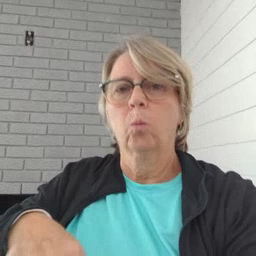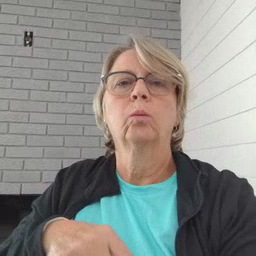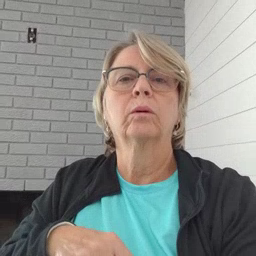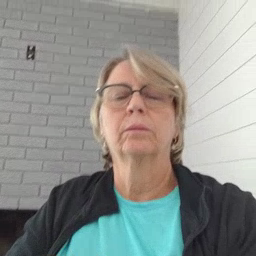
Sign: down